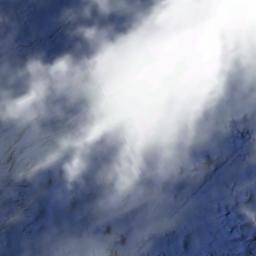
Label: cloud